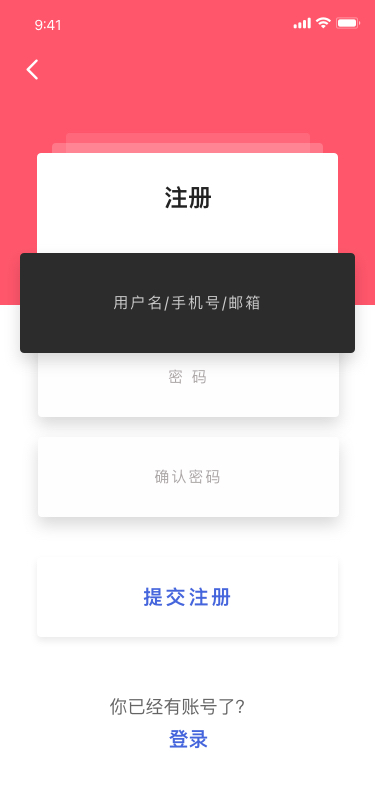
Text in this UI design:
注册
用户名/手机号/邮箱
密 码
确认密码
提交注册
你已经有账号了？
登录